Aerial crown-view tile of a tropical tree (Barro Colorado Island, Panama), acquired 20250715:
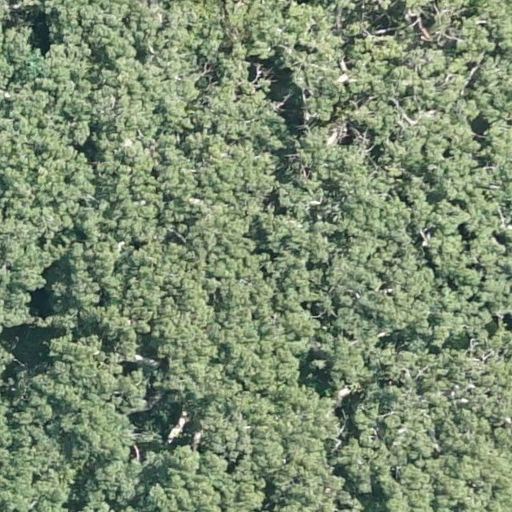
Species: Ceiba pentandra
GBIF accepted scientific name: Ceiba pentandra
Crown area: 1212.123 m²